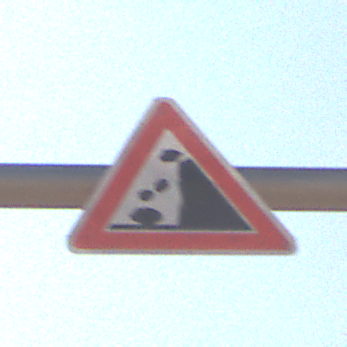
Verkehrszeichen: SteinschlagRechts
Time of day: Midday
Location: Outdoor (Nature)
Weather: PartlyCloudy
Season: NotSpecified
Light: Natural